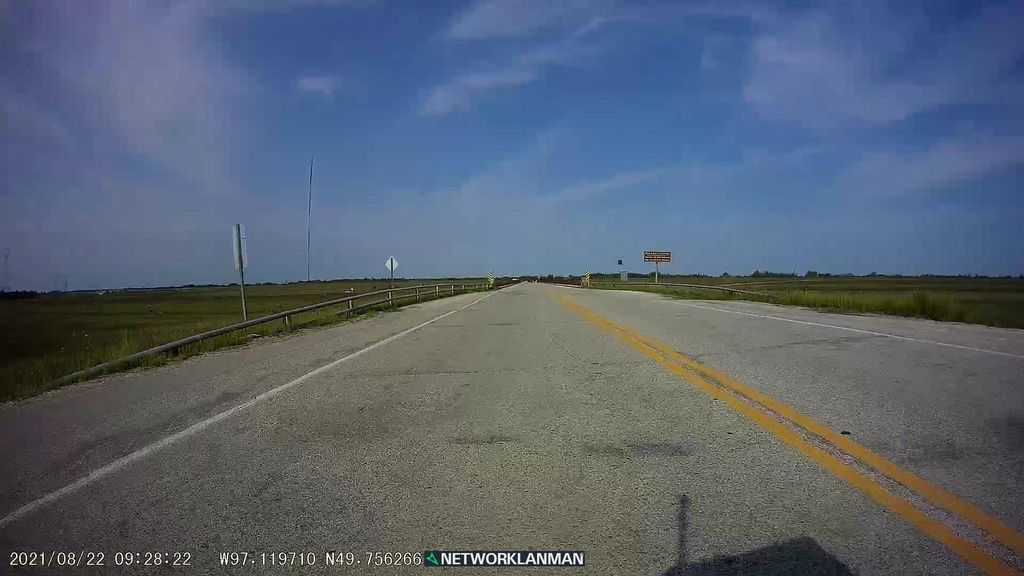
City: winnipeg